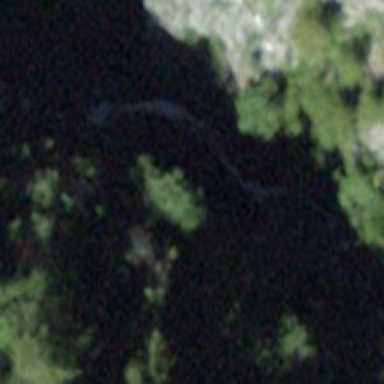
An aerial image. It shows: Beautiful waterfall in nature.